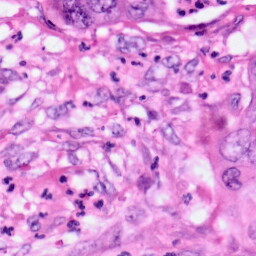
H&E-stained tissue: Pancreatic